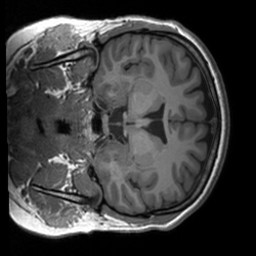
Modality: T1w
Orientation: coronal
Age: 26
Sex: female
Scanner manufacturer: siemens
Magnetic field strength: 3 T
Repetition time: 1.9 s
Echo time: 0.00226 s